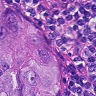
Metastatic tissue present: yes